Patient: sex M, age 29
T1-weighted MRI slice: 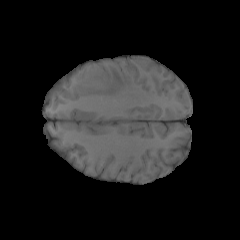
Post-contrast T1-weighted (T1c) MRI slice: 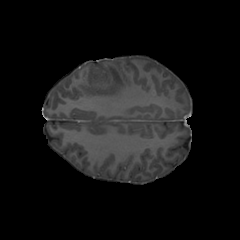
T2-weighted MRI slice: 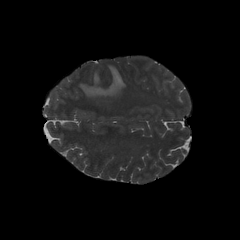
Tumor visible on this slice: yes
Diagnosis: Glioblastoma, IDH-wildtype
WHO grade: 4